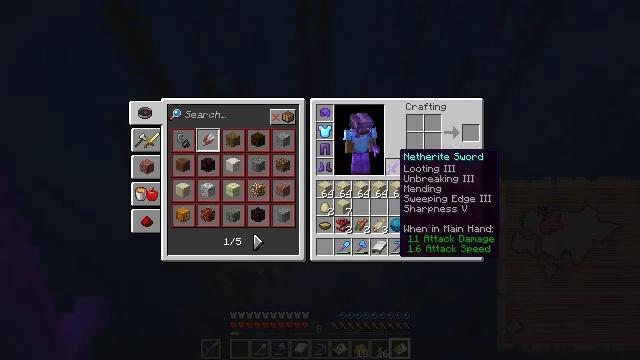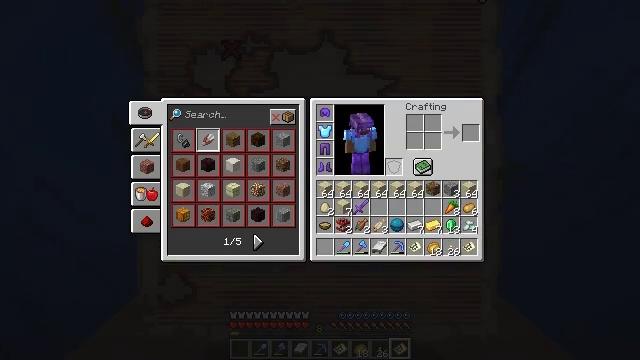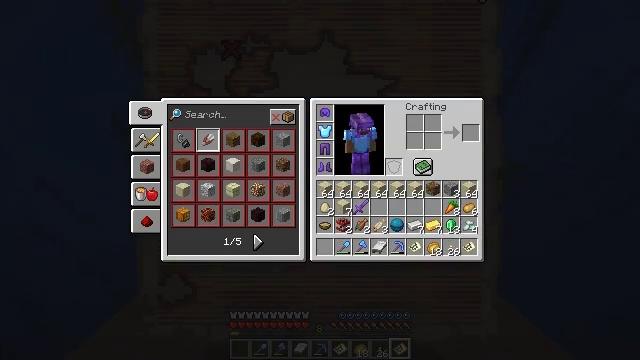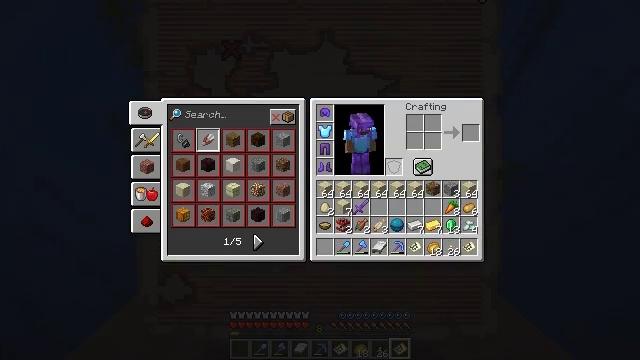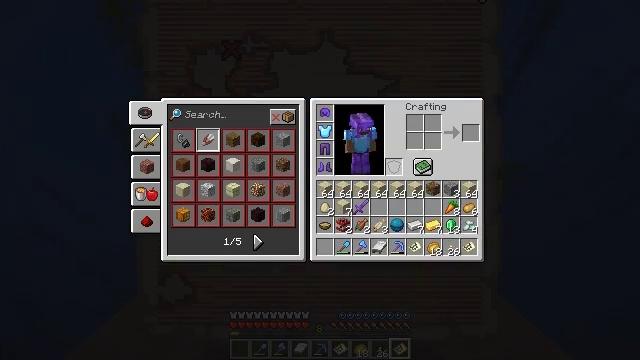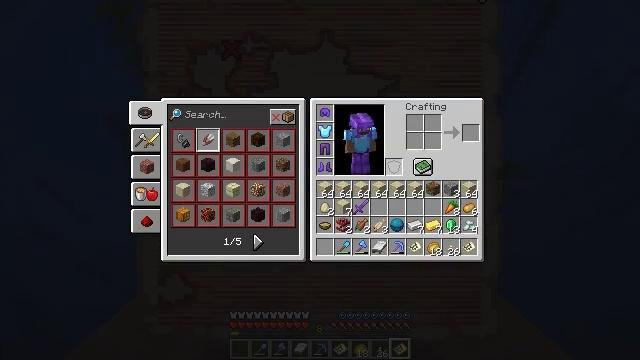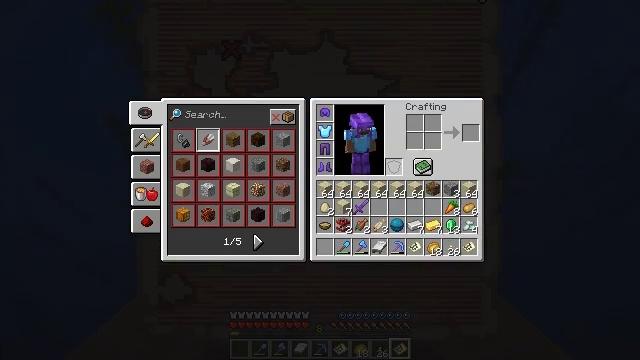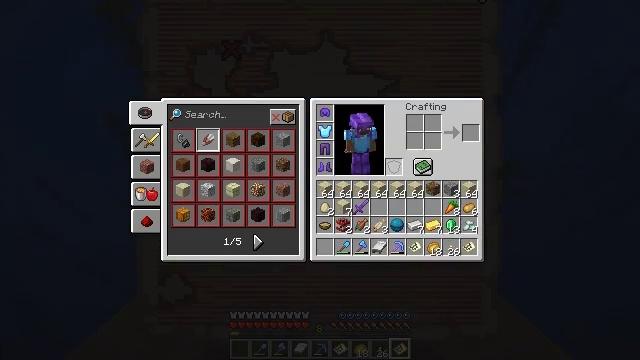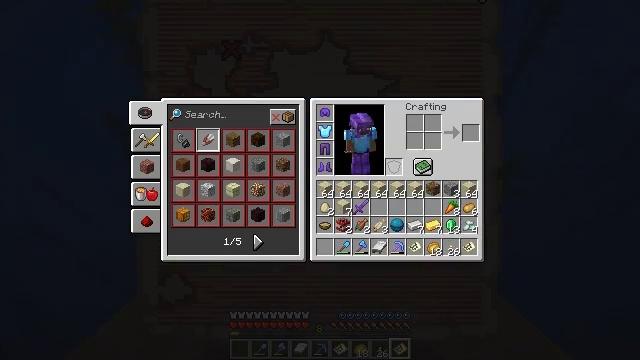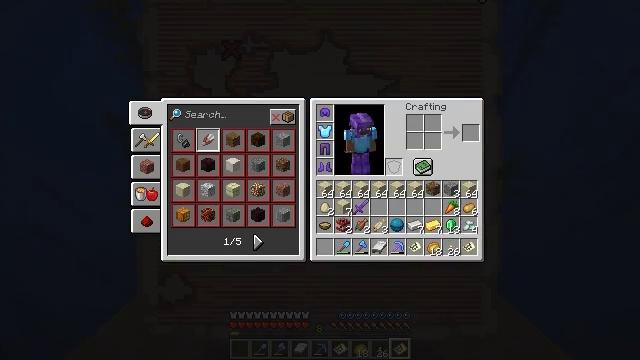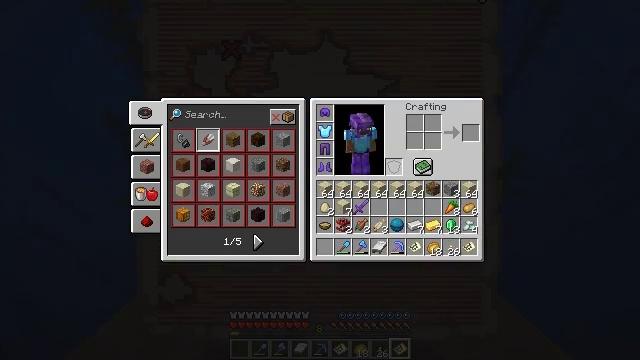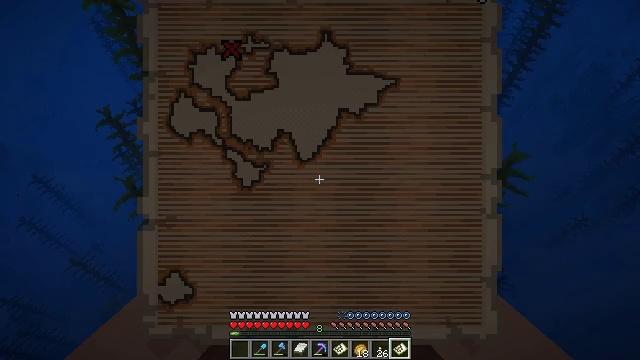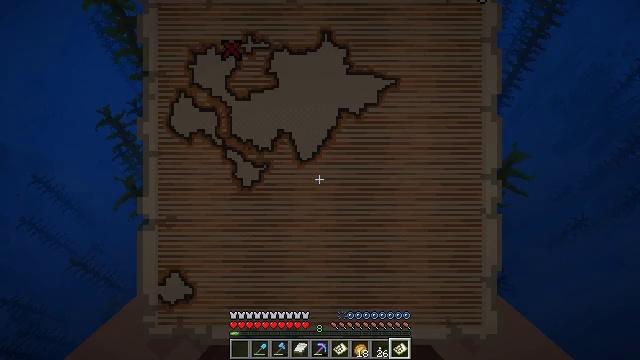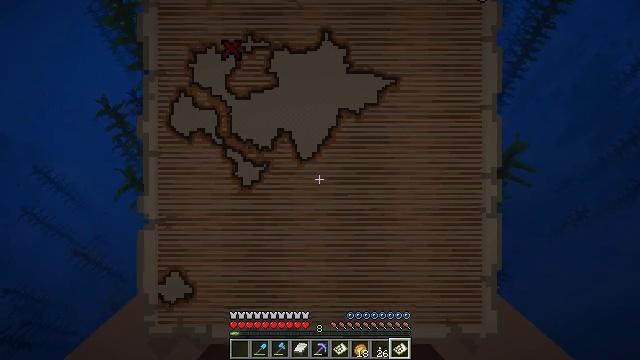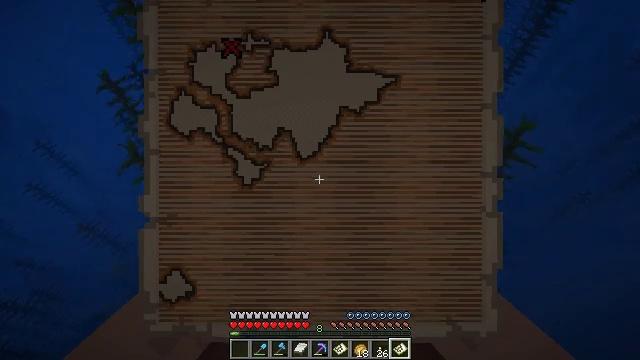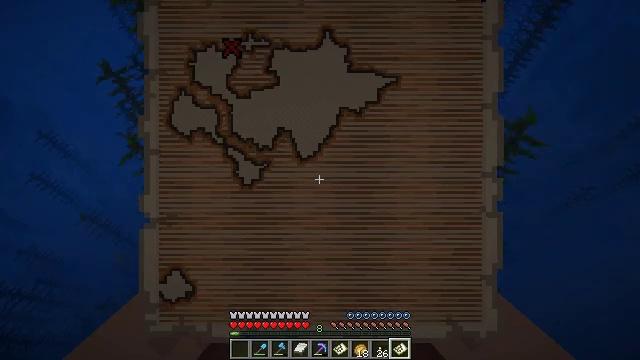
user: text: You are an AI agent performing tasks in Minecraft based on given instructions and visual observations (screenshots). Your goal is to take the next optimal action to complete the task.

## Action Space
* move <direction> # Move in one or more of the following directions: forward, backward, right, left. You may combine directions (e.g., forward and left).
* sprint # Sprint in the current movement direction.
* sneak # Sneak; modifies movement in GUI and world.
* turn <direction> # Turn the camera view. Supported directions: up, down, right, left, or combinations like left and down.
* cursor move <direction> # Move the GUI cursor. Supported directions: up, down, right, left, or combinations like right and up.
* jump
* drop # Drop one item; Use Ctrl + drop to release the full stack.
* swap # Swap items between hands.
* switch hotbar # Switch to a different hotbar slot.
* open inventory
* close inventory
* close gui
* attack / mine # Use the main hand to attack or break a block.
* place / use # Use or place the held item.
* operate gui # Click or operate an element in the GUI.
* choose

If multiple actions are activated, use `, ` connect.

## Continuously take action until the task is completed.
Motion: motion action
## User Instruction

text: Break the kelp plant in the ocean.
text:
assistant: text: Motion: sneak, choose
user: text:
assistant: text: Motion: sneak, choose
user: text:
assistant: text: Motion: sneak, choose
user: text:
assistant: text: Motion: sneak, choose
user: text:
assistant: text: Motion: sneak
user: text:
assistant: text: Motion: sneak
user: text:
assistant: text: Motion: sneak
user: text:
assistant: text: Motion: sneak
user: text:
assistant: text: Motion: sneak
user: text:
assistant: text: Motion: sneak
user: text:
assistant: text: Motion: sneak
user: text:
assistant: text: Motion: close gui
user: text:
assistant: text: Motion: turn down, open inventory
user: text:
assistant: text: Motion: turn down
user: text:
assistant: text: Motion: turn down
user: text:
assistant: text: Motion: no_op
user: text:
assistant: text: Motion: no_op
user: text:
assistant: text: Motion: no_op
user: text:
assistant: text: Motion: close inventory
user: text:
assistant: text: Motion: close inventory
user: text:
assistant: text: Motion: close inventory
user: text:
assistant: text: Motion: open gui
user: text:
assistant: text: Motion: no_op
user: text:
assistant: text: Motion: no_op
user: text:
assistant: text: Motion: no_op
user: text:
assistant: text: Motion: no_op
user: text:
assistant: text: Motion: cursor move down
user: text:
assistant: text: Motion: cursor move right and down
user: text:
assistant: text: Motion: no_op
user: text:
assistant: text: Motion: sneak